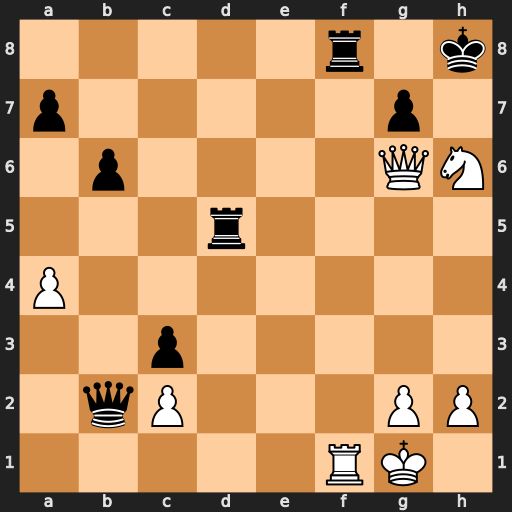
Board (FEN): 5r1k/p5p1/1p4QN/3r4/P7/2p5/1qP3PP/5RK1
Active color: w
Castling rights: -
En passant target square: -
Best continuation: Rxf8#